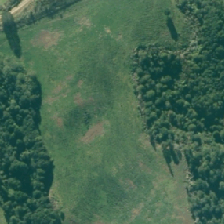
Land cover: low_producing_grassland